Question: Just like Pocket chrome app does it, where when you save a page, it shows a drag down/popup that shows that you've added the link to Pocket.
How is it possible to achieve something similar?
To give a visual example:
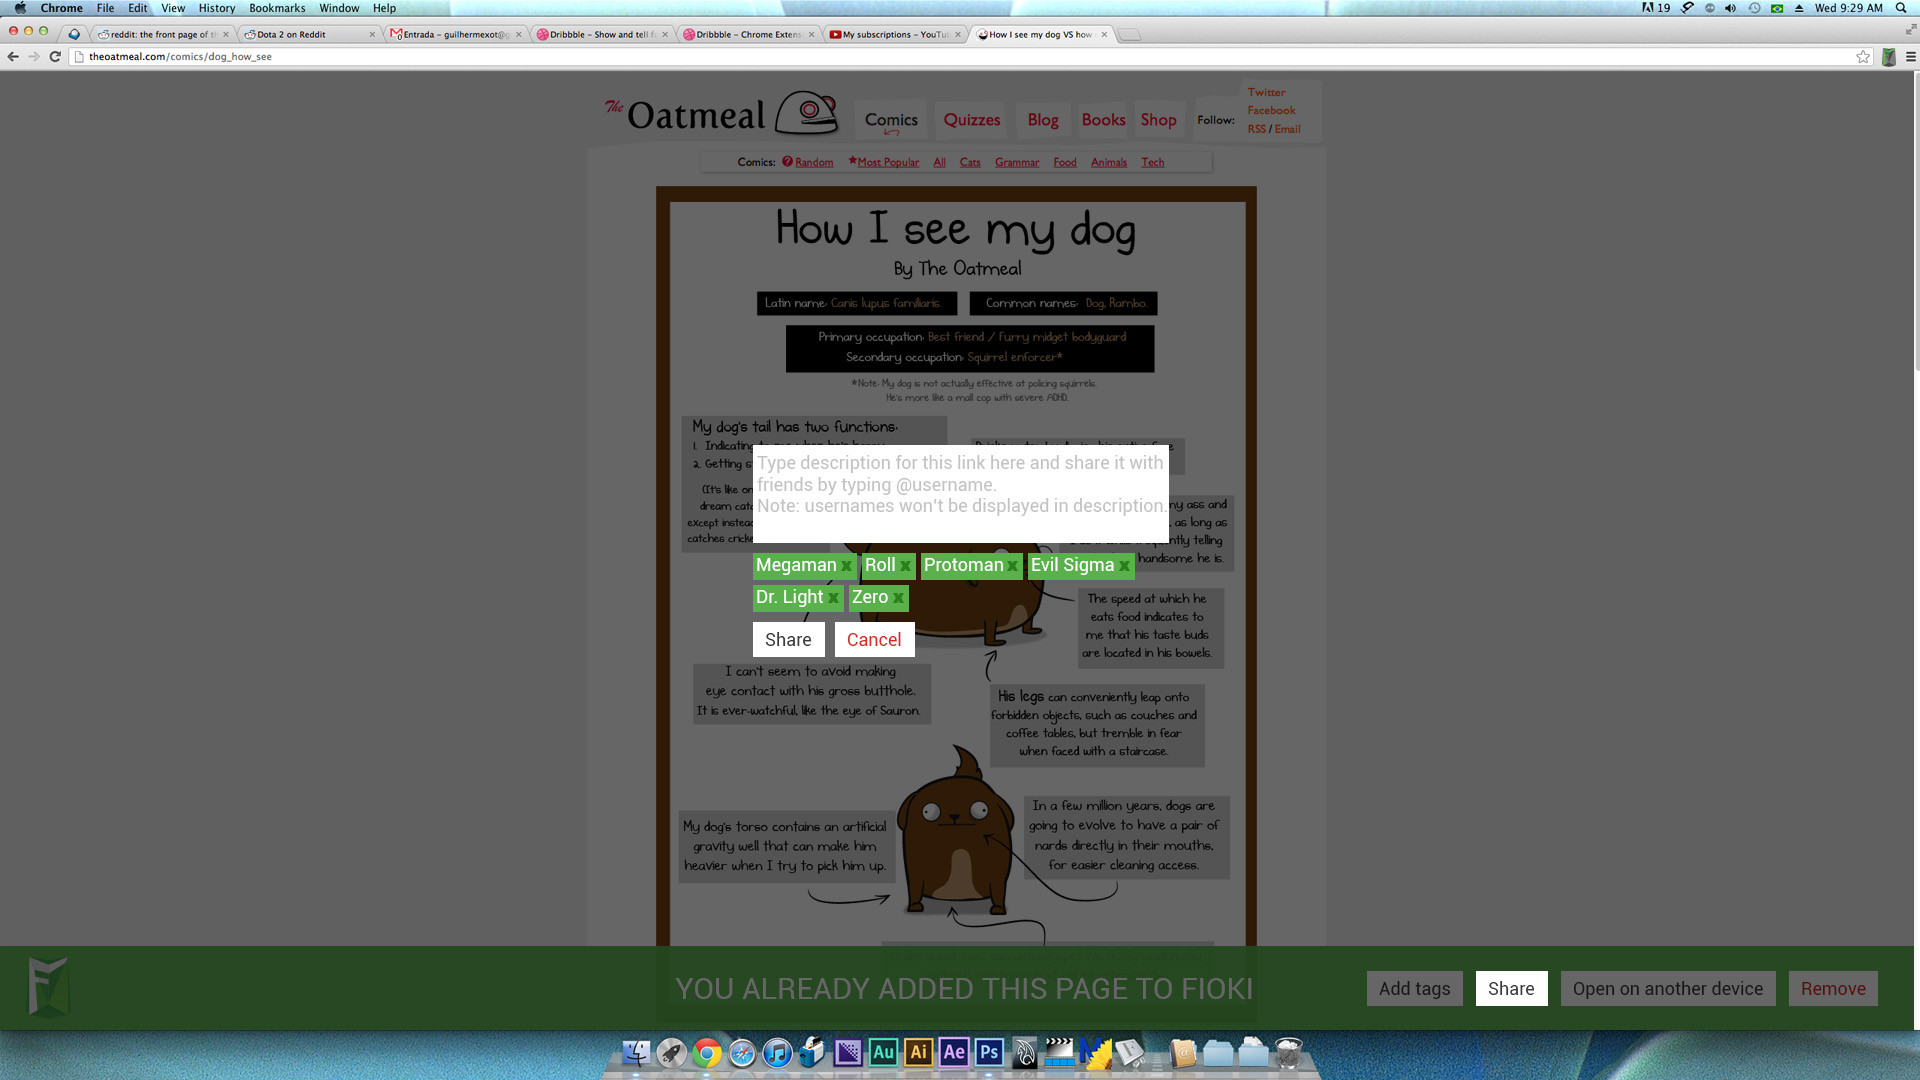
Answer: You can use <URL> to inject and execute some JS code that modifies the web-pages DOM apropriately.
'''
// In 'background.js':
...
var jsCode = [
"var div = document.createElement('div');",
"div.innerHTML = '...';",
"div.style.position = 'fixed';",
"div.style.zIndex = '9999';",
"document.body.appendChild(div);"
].join("
");
function injectPopover(tabId) {
chrome.tabs.executeScript(tabId, {
code: jsCode
});
}
'''
You will, also, need to set the necessary <URL>.
If you are not familiar with the basic concepts of Chrome Extensions, the <URL> it the place to...start.